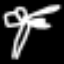
Label: palm tree